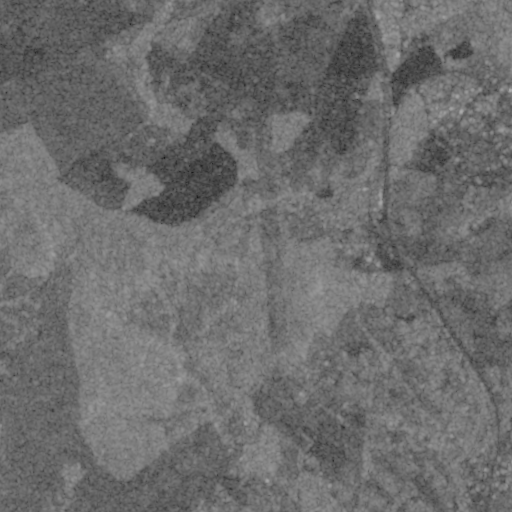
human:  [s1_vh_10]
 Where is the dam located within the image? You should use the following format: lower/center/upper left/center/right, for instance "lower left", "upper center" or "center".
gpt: The dam is located in the upper right of the image.
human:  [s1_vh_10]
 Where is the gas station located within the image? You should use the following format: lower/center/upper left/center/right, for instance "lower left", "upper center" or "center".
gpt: The gas station is located in the lower right of the image.
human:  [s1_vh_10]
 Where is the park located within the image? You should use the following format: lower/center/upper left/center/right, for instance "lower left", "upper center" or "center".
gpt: The park is located in the upper right of the image.
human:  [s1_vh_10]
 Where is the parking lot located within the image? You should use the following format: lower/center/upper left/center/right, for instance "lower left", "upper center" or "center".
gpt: The parking lot is located in the upper right of the image.
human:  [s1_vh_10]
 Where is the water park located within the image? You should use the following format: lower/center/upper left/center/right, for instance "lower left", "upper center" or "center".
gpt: The water park is located in the center right of the image.
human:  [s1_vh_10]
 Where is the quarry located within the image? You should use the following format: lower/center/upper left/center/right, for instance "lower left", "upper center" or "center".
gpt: There is no quarry in the image.

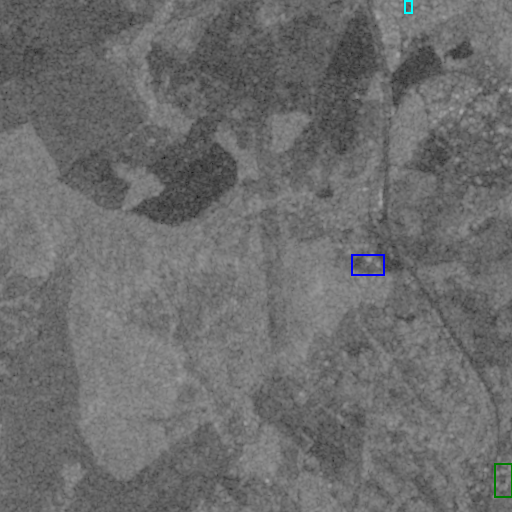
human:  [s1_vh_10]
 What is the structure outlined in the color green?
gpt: The structure outlined in green is a gas station.
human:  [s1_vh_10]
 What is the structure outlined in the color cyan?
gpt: The structure outlined in cyan is a park.
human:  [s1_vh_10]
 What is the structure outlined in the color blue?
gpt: The structure outlined in blue is a water park.
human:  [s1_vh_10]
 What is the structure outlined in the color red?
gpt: There is no red outline.